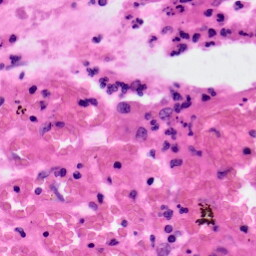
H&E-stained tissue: Colon